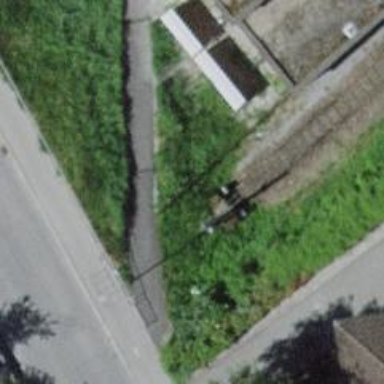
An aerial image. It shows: Railway buffer stop.